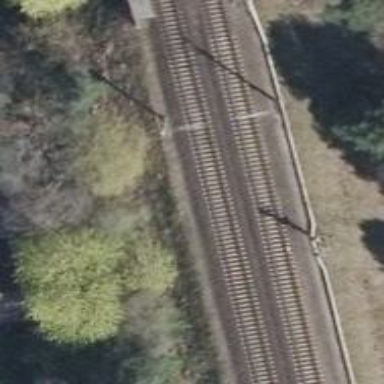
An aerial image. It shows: Milestone along the railway track with catenary mast.